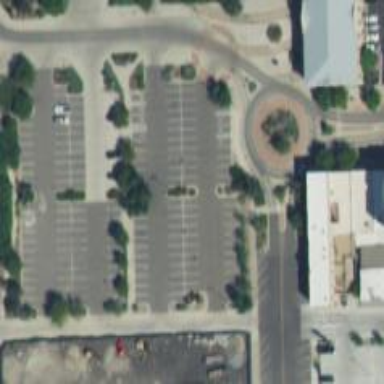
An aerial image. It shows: Parking space.